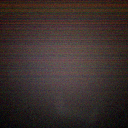
Screen state: off